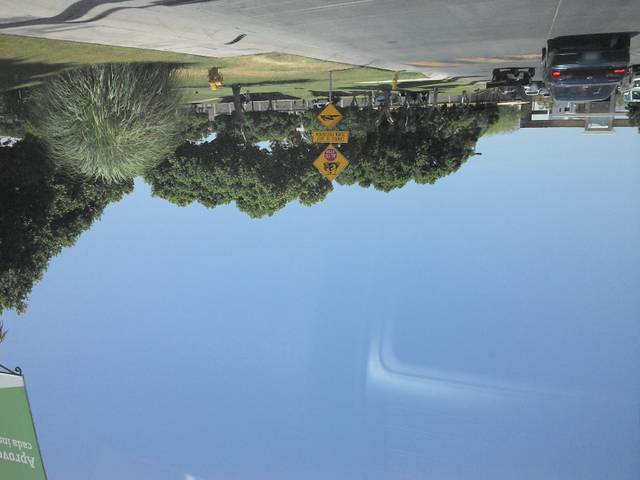
Region: Mexico
Coordinates: 29.075, -110.999